Question: I'm making an Android app that automatically responds to incoming SMS messages. It detects incoming SMS messages with a 'BroadcastReceiver' as follows in 'AndroidManifest.xml'
'''
<receiver android:name=".receiver.SMSBroadcastReceiver" >
<intent-filter android:priority="1000" >
<action android:name="android.provider.Telephony.SMS_RECEIVED" />
</intent-filter>
</receiver>
'''
where 'SMSBroadcastReceiver' is as follows
'''
public class SMSBroadcastReceiver extends BroadcastReceiver {
public void onReceive(Context context, Intent intent) {
// code here to deal with message etc.
}
}
'''
The problem occurs when I install <URL> and check both "Turn On Text Messaging" and "Use as main texting App" like so:

With these settings 'onReceive(Context context, Intent intent)' is now never called, and so for people who use this or another 3rd party SMS app, my app doesn't work!
## Progress so far
I've realised it may be the case that 'abortBroadcast();' is being called by fbook before it gets to my application if it's got a higher priority, but I've set priority to the <URL> already.
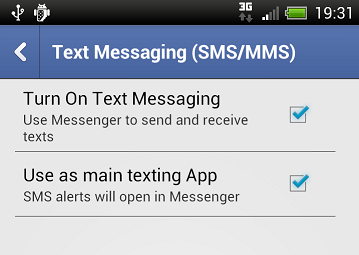
Answer: > I've realised it may be the case that abortBroadcast(); is being called by fbook before it gets to my application if it's got a higher priority, but I've set priority to the maximum of 1000 already.
That's not the maximum. That's what the documentation says is the maximum. The maximum is 2,147,483,647 or so (maximum positive integer).
It is impractical for you to have higher priority than every other SMS client, simply because anyone can declare theirs to be the maximum. Simply advise your users that other SMS apps may interfere with yours.